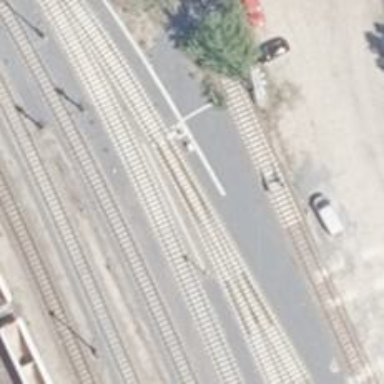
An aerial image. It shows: Railway yard.